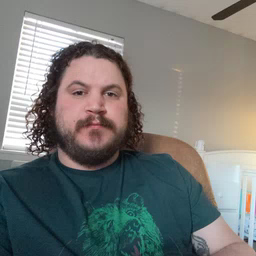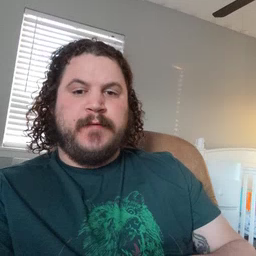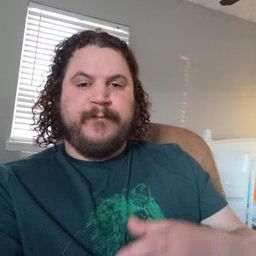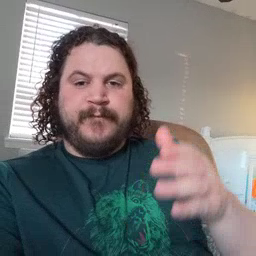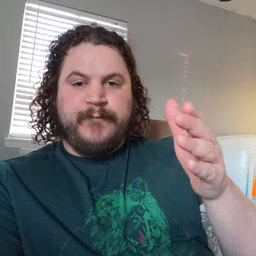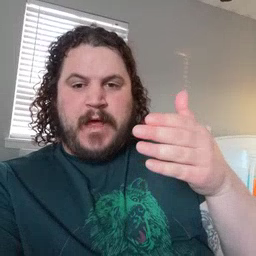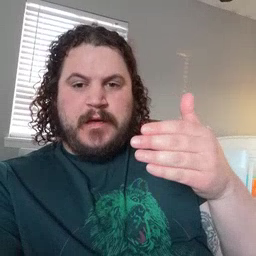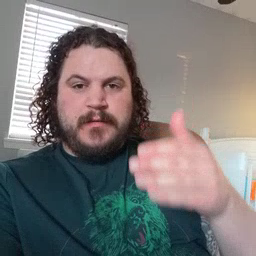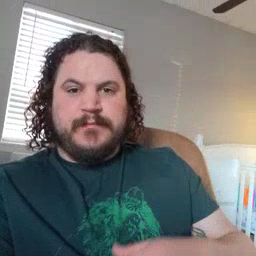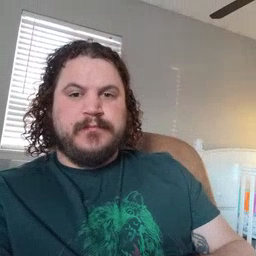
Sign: flag